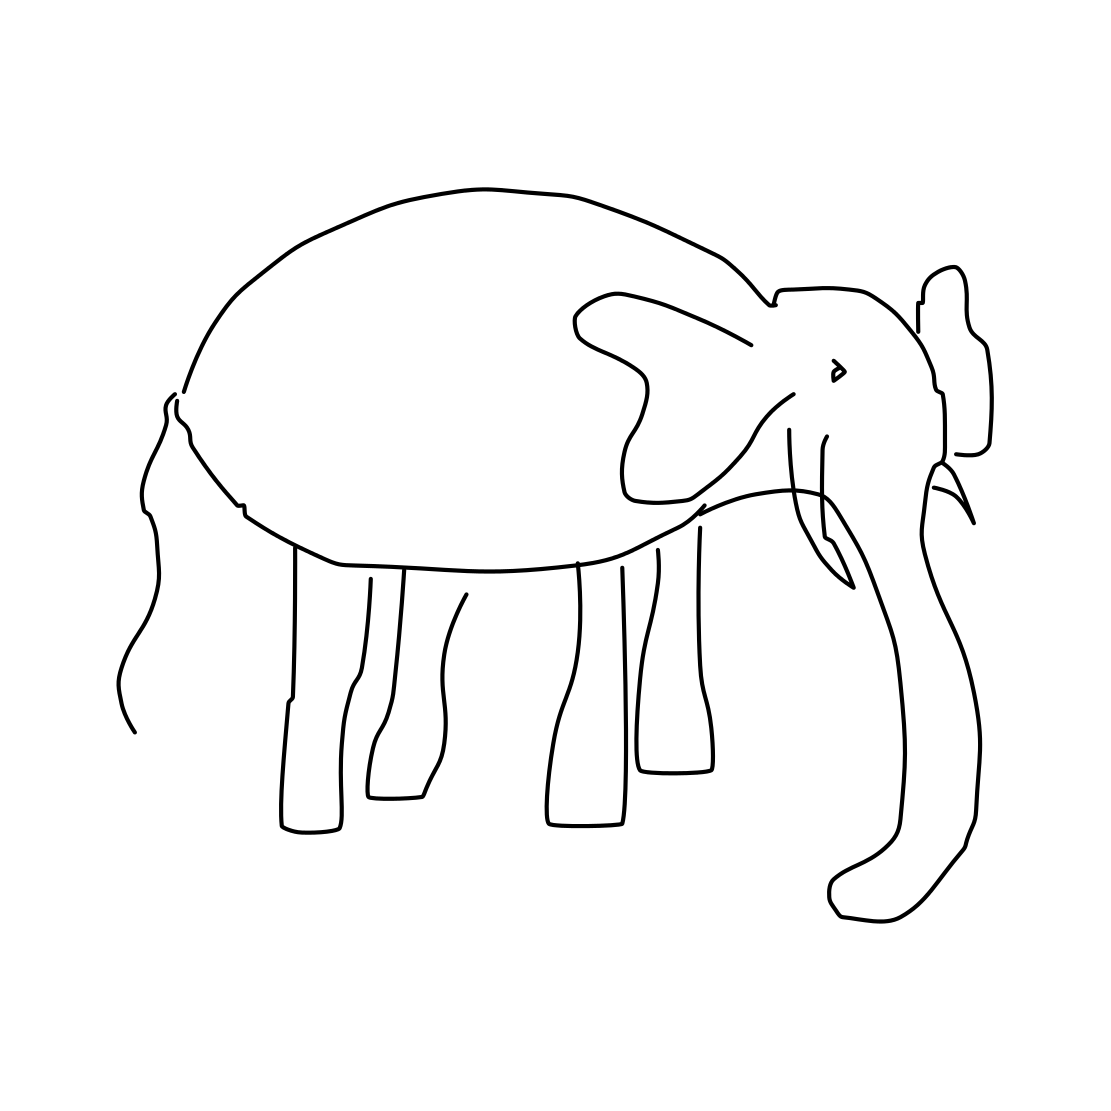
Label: elephant